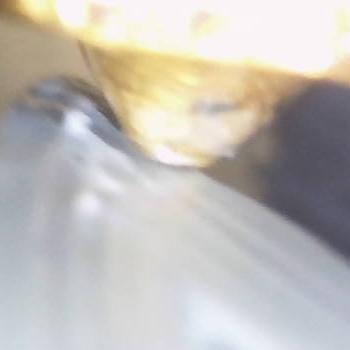
Flow rate: 184%